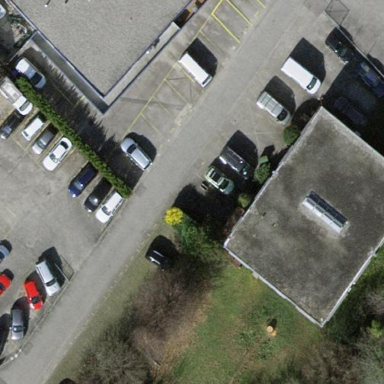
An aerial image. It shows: Commercial building.